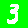
Digit: 3